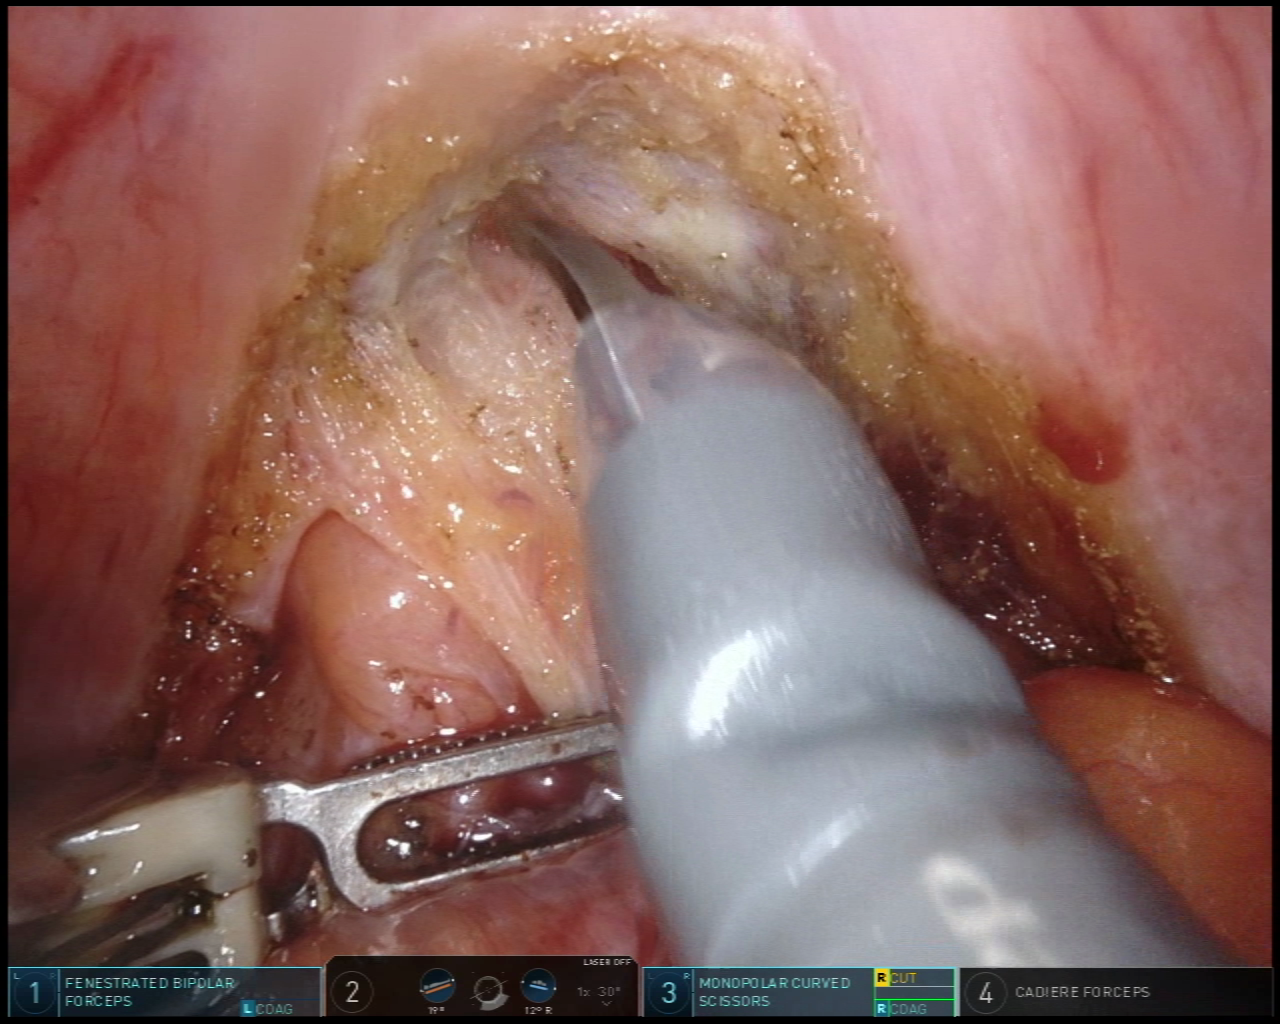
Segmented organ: vesicular_glands
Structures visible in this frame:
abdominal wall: no
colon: no
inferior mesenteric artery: no
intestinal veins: no
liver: no
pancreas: no
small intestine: no
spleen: no
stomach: no
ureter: no
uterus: no
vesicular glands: yes